Question: i want to build the following layout:
'''
+--------------+-------+
| | |
| | O |
| GAME | P |
| | T |
| | |
+--------------+-------+
| |
| CONDITIONS |
| |
+--------------+-------+
'''
while each component should be a frame
I decided to use the 'GridBagLayout' and it kind of works:

The problem is quite obvious: The frames a way to small
Here's the sample code for one of the frames (they are nearly all the same): As you see they do nothing yet
'''
public class Game extends JInternalFrame {
public Game(){
super("Game");
}
}
'''
And here is how i build up the layout:
'''
//set dimension (x, y)
this.setSize(900, 600);
//deny resizing
this.setResizable(false);
//set position (x: top, y: left)
this.setLocation(300, 300);
[....]
this.options = new Options();
this.conditions = new Conditions();
this.game = new Game();
this.setLayout(new GridBagLayout());
GridBagConstraints c = new GridBagConstraints();
c.fill = GridBagConstraints.VERTICAL;
c.gridx = 1;
c.gridy = 0;
this.add(this.options, c);
c.fill = GridBagConstraints.BOTH;
c.gridx = 0;
c.gridy = 0;
this.add(this.game, c);
c.fill = GridBagConstraints.HORIZONTAL;
c.gridx = 0;
c.gridy = 1;
c.gridwidth = 2;
this.add(this.conditions, c);
this.options.setVisible(true);
this.conditions.setVisible(true);
this.game.setVisible(true);
'''
So my questions are
1) How do i get the frames to use the full space of the window
2) How do i make them in diffrent size (as 'this.options.setSize(...)' is not working?)
PS: Here is the full code: <URL>
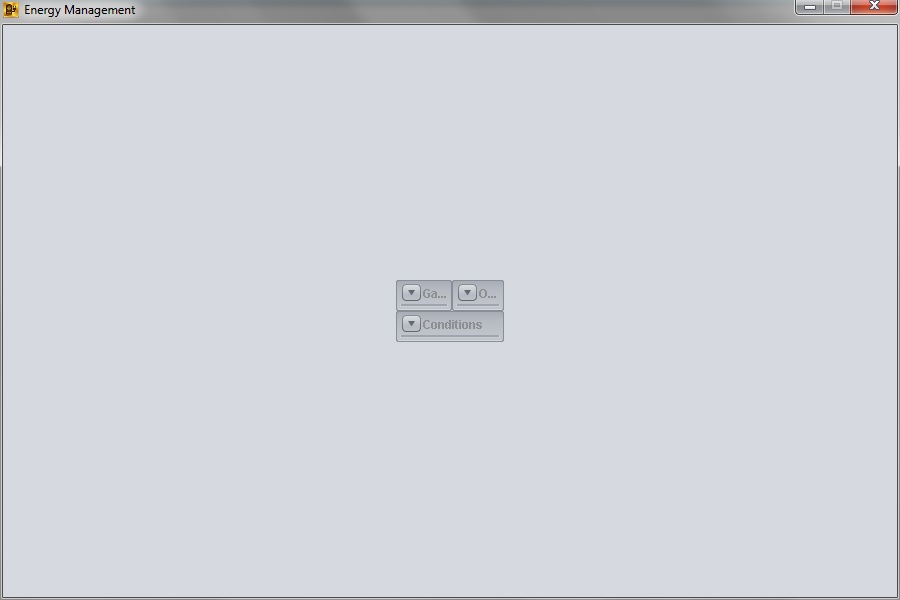
Answer: Based on your picture a BorderLayout would be easier:
'''
setLayout( new BorderLayout() );
add(game, BorderLayout.CENTER);
add(options, BorderLayout.EAST);
add(conditions, BorderLayout.SOUTH);
'''